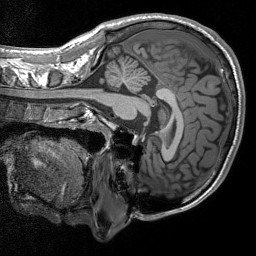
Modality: T1w
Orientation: sagittal
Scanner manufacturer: siemens
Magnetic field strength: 3 T
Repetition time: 1.76 s
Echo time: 0.0022 s